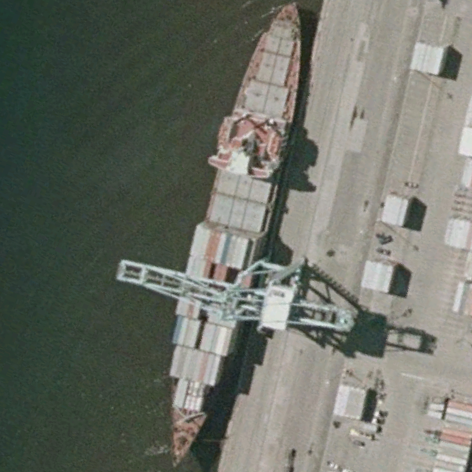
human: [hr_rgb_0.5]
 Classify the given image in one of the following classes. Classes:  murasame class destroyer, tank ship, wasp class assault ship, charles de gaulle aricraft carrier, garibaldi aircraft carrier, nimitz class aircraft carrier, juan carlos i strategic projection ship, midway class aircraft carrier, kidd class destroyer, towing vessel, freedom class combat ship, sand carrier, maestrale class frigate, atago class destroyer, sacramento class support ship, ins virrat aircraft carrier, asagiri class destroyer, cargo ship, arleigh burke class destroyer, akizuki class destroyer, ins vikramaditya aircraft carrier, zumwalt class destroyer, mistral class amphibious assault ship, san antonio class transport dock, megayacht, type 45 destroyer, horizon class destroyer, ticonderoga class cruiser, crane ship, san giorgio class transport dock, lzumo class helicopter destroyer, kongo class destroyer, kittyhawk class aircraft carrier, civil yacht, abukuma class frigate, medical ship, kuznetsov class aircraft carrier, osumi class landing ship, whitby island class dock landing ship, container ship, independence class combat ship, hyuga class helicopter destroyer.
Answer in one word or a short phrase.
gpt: Container ship